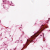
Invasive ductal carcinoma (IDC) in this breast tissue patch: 0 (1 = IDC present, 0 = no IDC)